Interaction volume radius: 5 \u00c5
Interaction volume height: 20 \u00c5
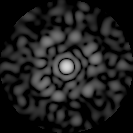
Disorder parameter: 0.8021